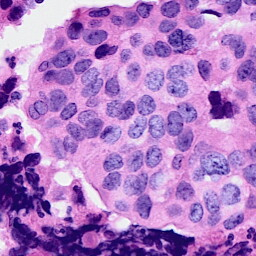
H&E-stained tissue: Breast